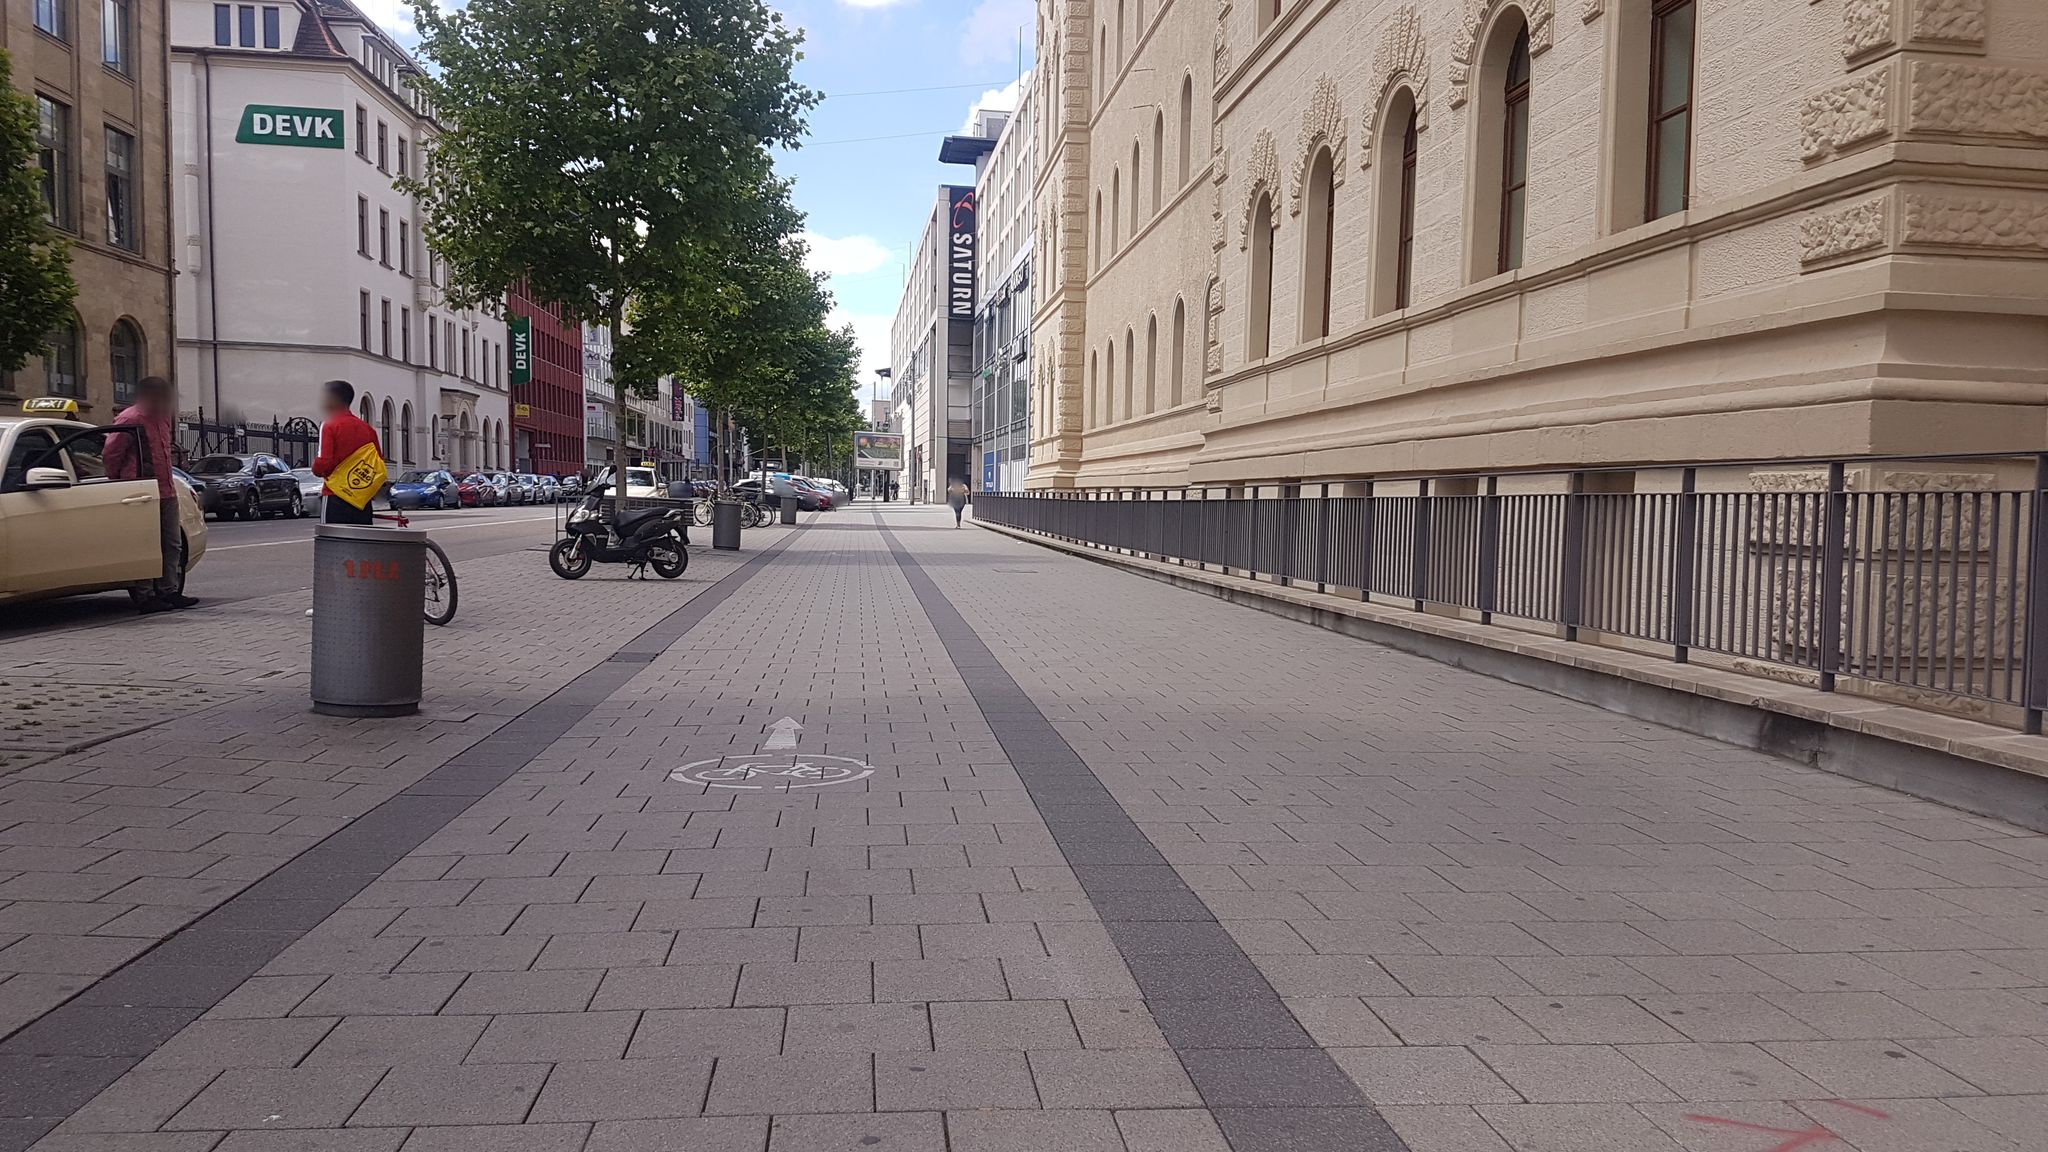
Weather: clear
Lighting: day
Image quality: good
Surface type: walking surface
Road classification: path, steps, pedestrian
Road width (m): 5
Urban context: urban centre
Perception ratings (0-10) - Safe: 6.3, Lively: 9.29, Beautiful: 5.4, Boring: 3.2, Depressing: 3.31, Wealthy: 8.47